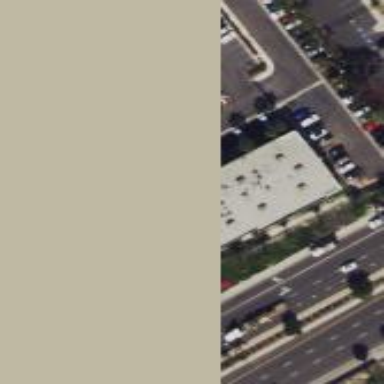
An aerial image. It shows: Office building.